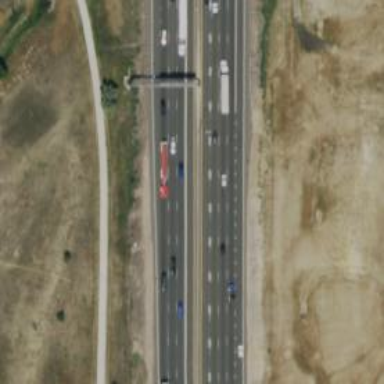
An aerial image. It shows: Toll lane on asphalt motorway.